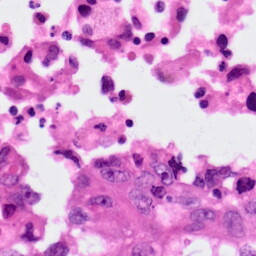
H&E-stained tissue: Lung